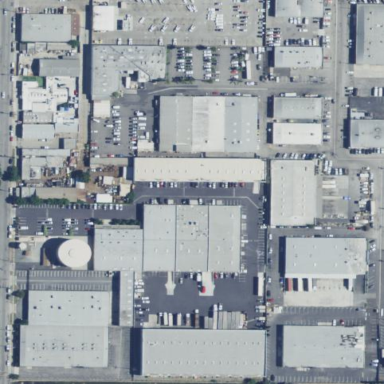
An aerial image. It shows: Industrial area.